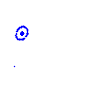
Particle: proton